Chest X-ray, PA view. Patient: 51 years old, sex M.
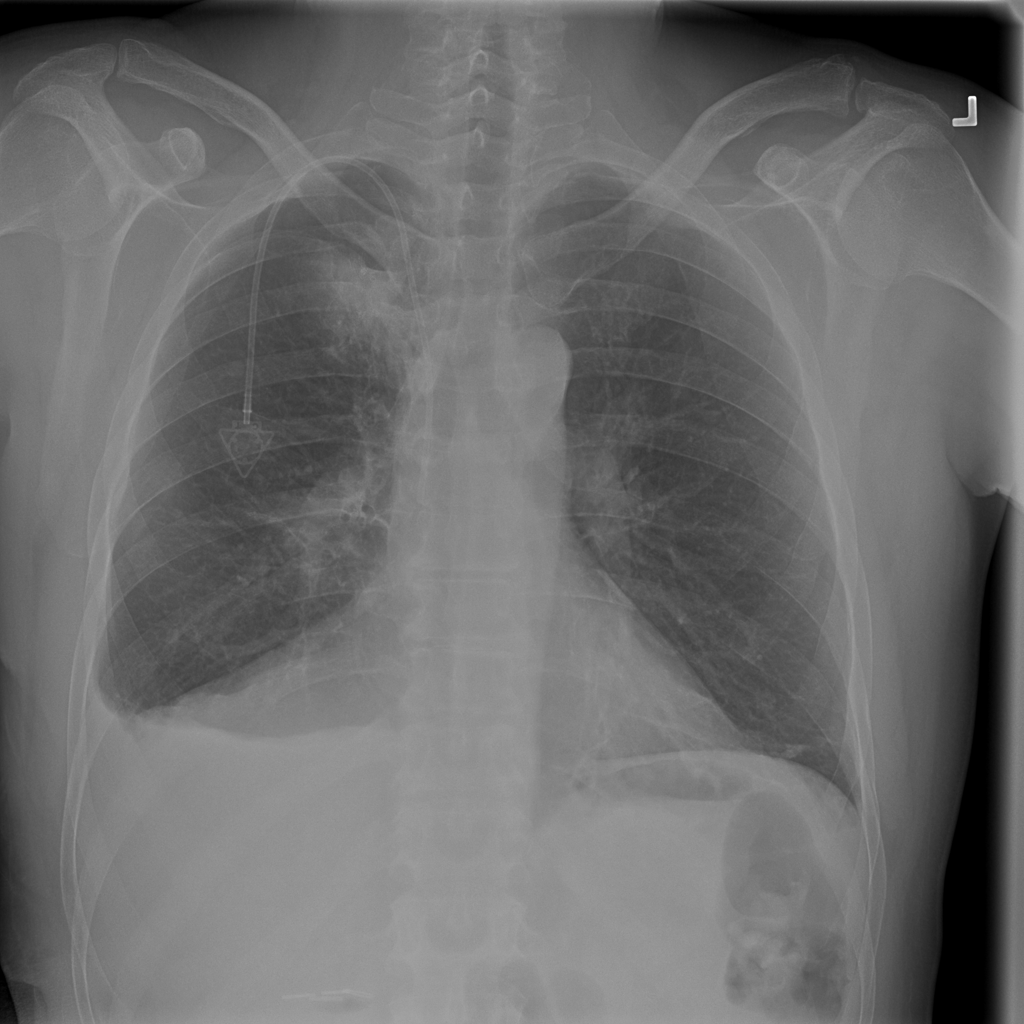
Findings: No Finding